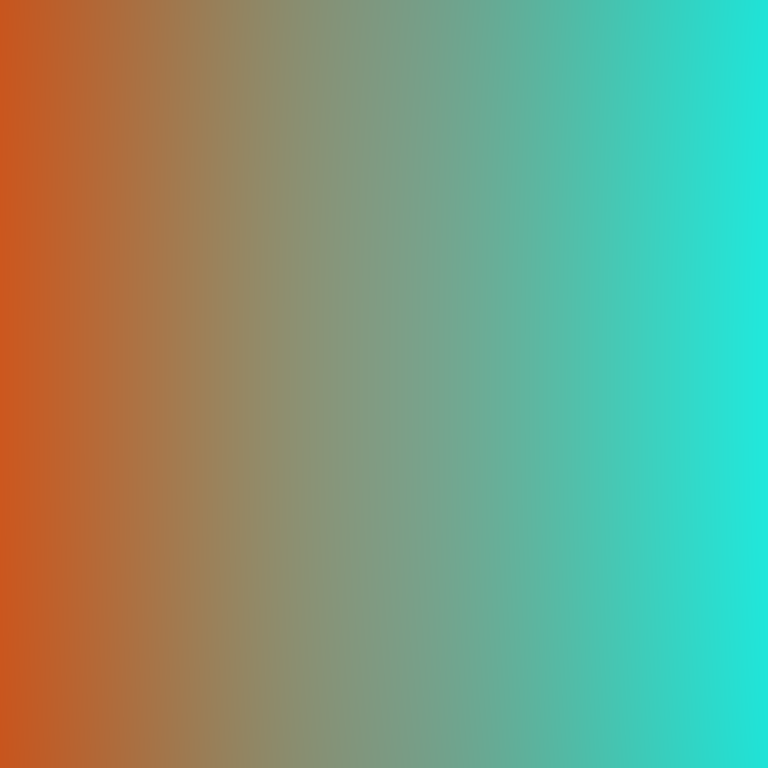
Abstract light effect, smooth gradient from warm orange to cool teal, calm atmosphere, soft blend, no room, no furniture, no objects.